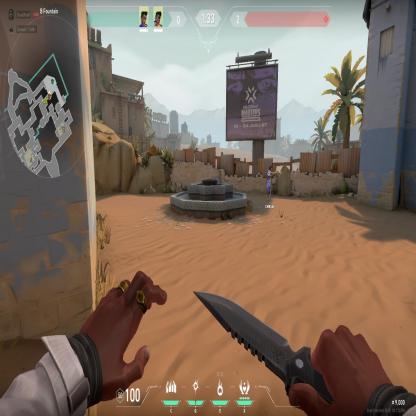
Label: teammate